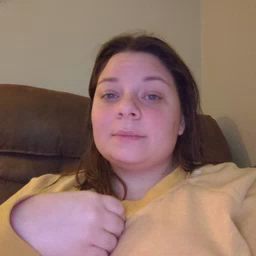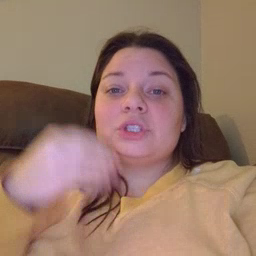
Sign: store